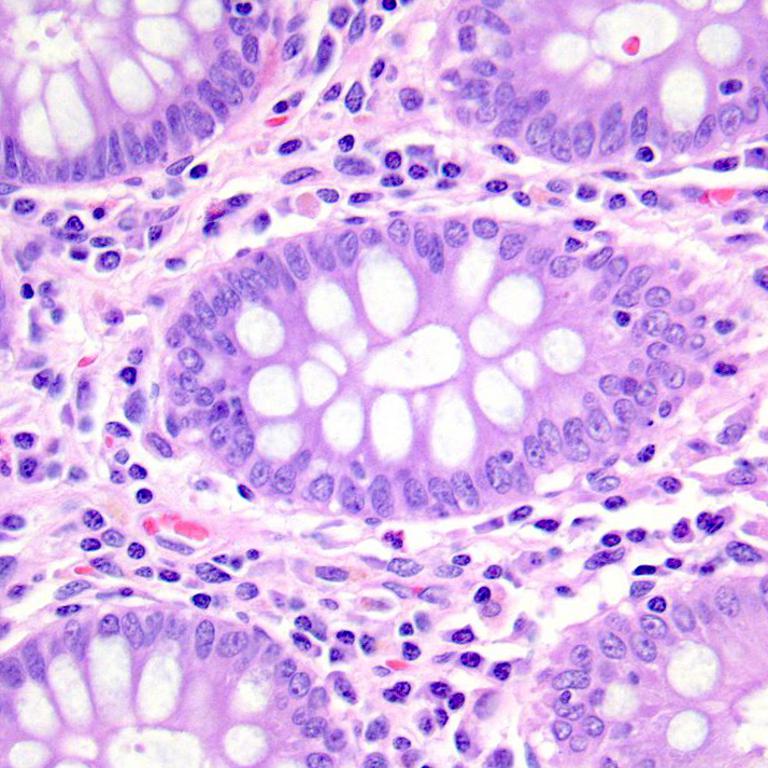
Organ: colon
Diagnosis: benign